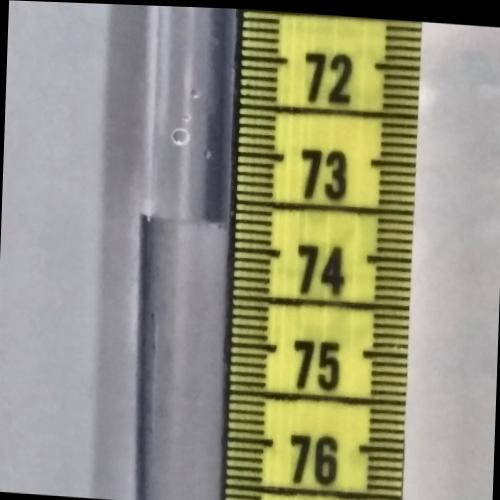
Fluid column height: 73.7 cm